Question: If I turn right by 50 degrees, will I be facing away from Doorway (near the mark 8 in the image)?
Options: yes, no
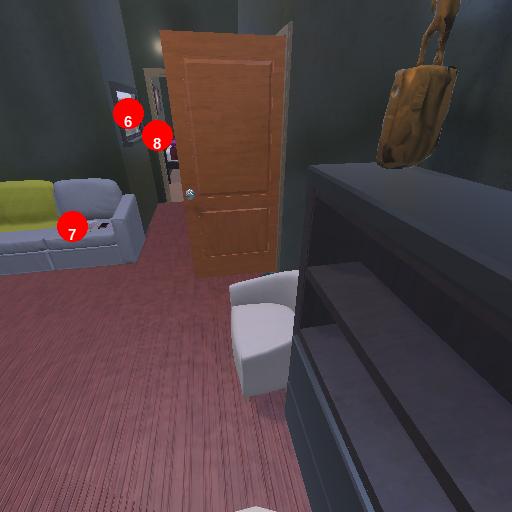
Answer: yes